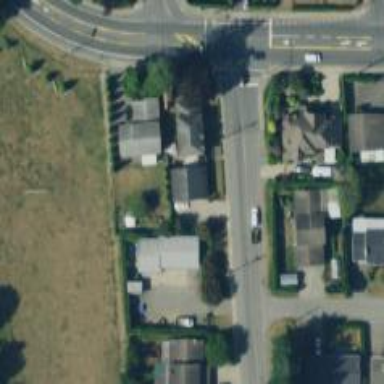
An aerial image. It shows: Detached building.